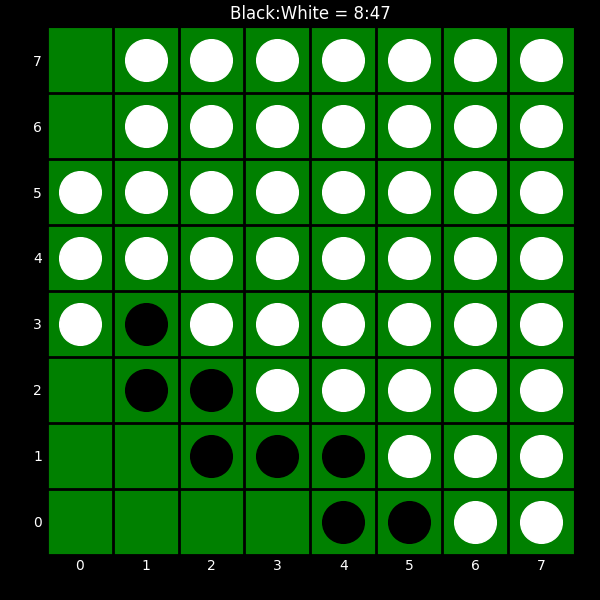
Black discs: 8
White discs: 47